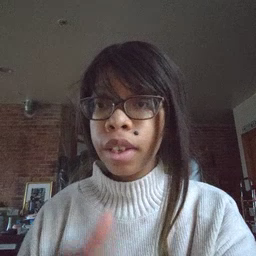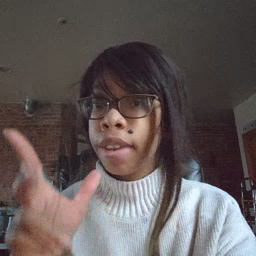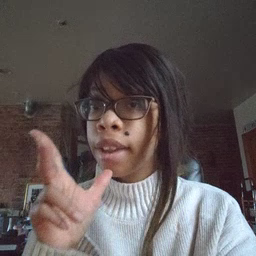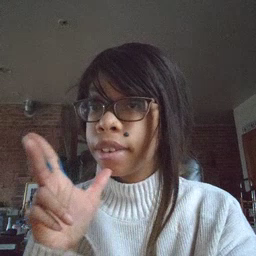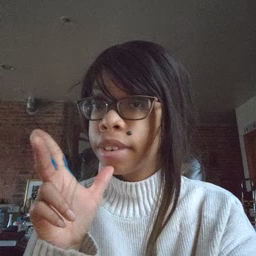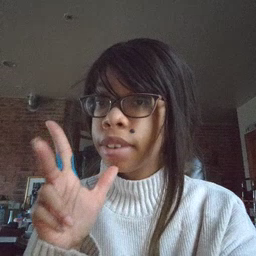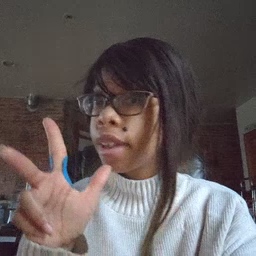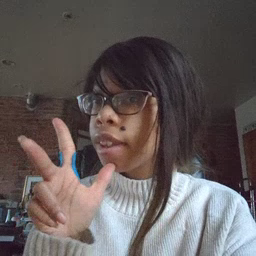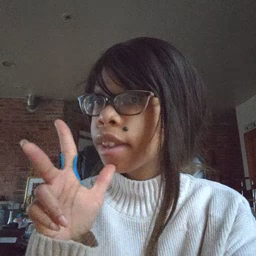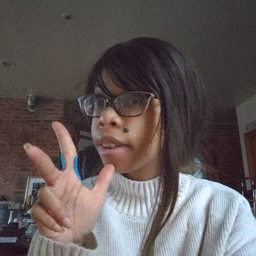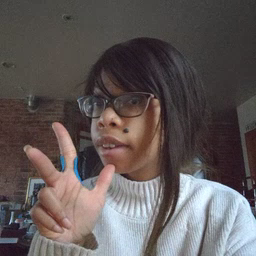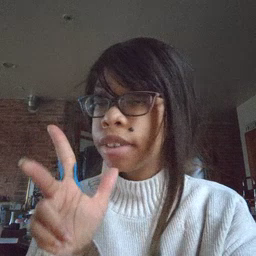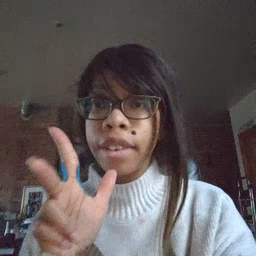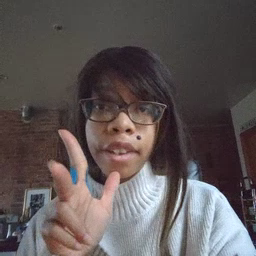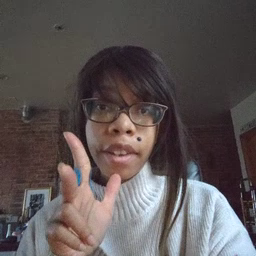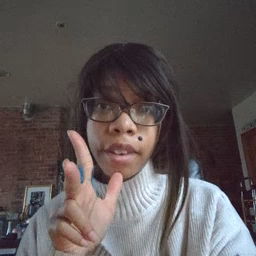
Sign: hen